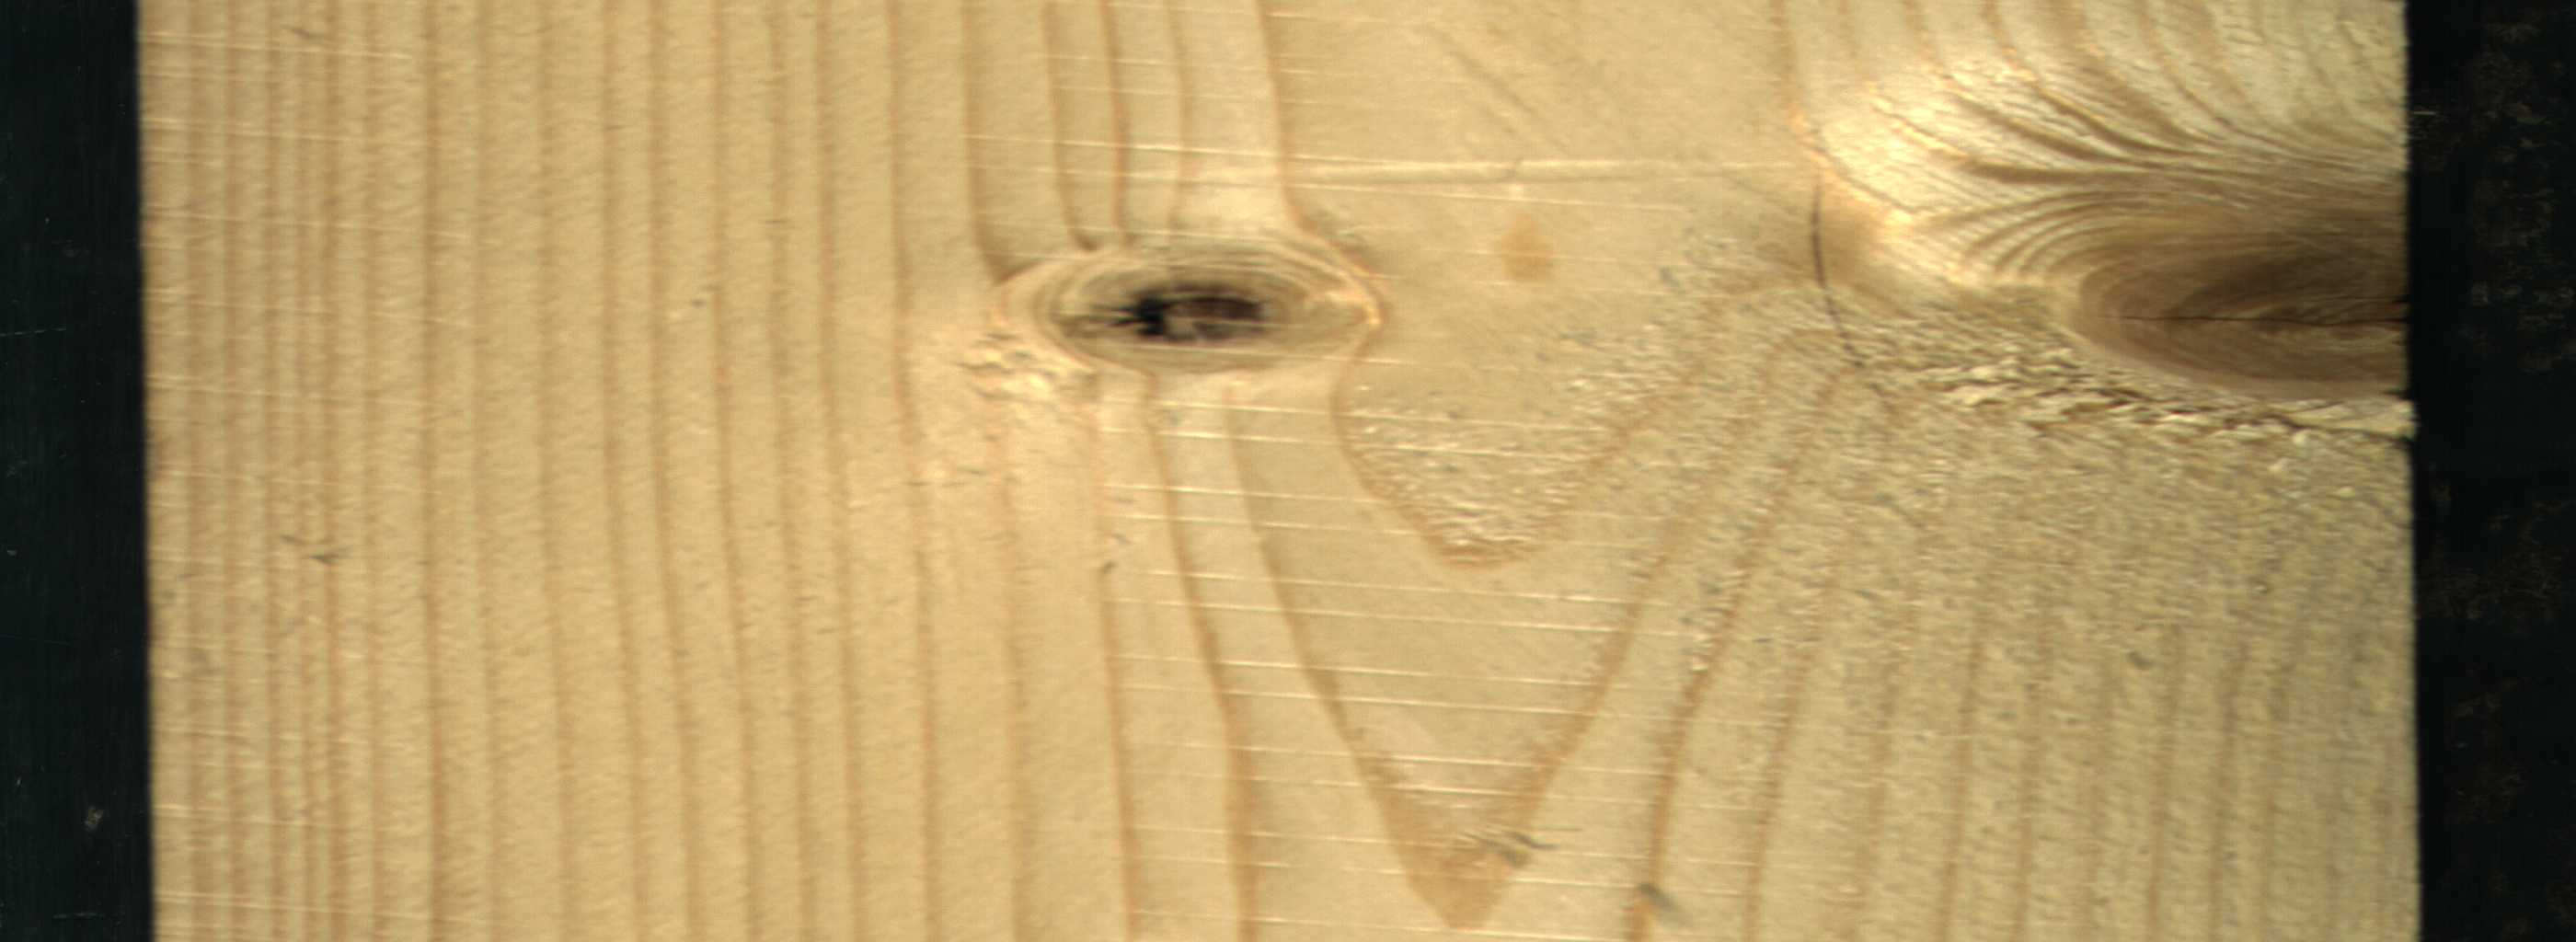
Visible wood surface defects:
knot_with_crack
Dead_Knot